Field crop: tomato
Growth stage: 2
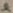
Species: solanum